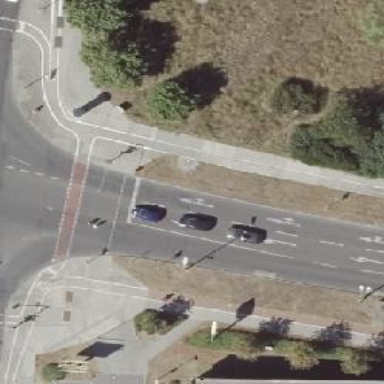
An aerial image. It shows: Road with traffic signals.